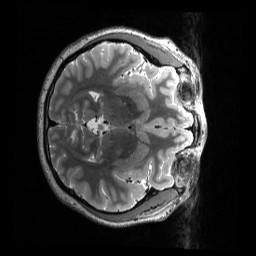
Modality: T2w
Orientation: axial
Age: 28
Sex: female
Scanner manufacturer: siemens
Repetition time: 3.2 s